Aerial crown-view tile of a tropical tree (Barro Colorado Island, Panama), acquired 20250818:
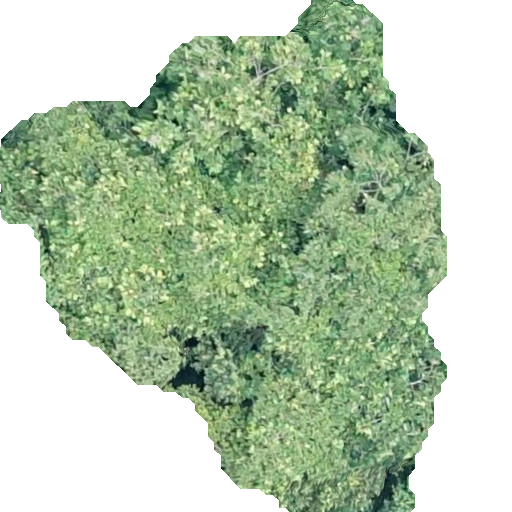
Species: Dipteryx oleifera
GBIF accepted scientific name: Dipteryx oleifera
Crown area: 221.459 m²